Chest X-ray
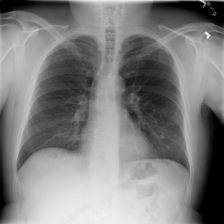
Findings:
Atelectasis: negative
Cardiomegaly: negative
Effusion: negative
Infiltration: negative
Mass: negative
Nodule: negative
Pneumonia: negative
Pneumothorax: negative
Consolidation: negative
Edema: negative
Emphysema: negative
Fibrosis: negative
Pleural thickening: negative
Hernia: negative